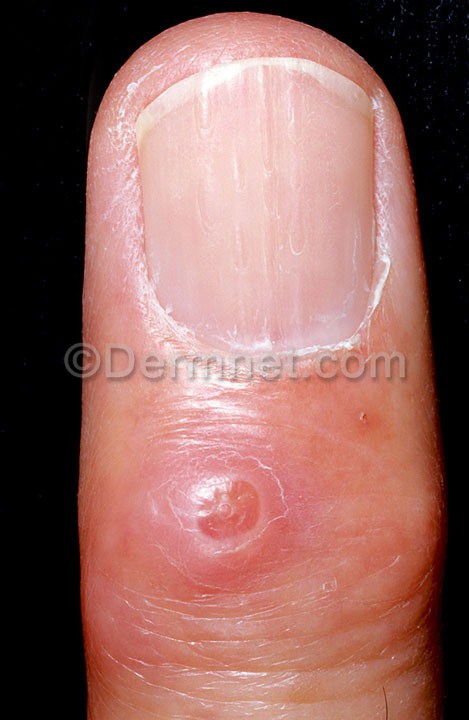
Disease: Nail Fungus and other Nail Disease